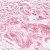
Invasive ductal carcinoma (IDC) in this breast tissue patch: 0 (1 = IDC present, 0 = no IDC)